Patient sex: M
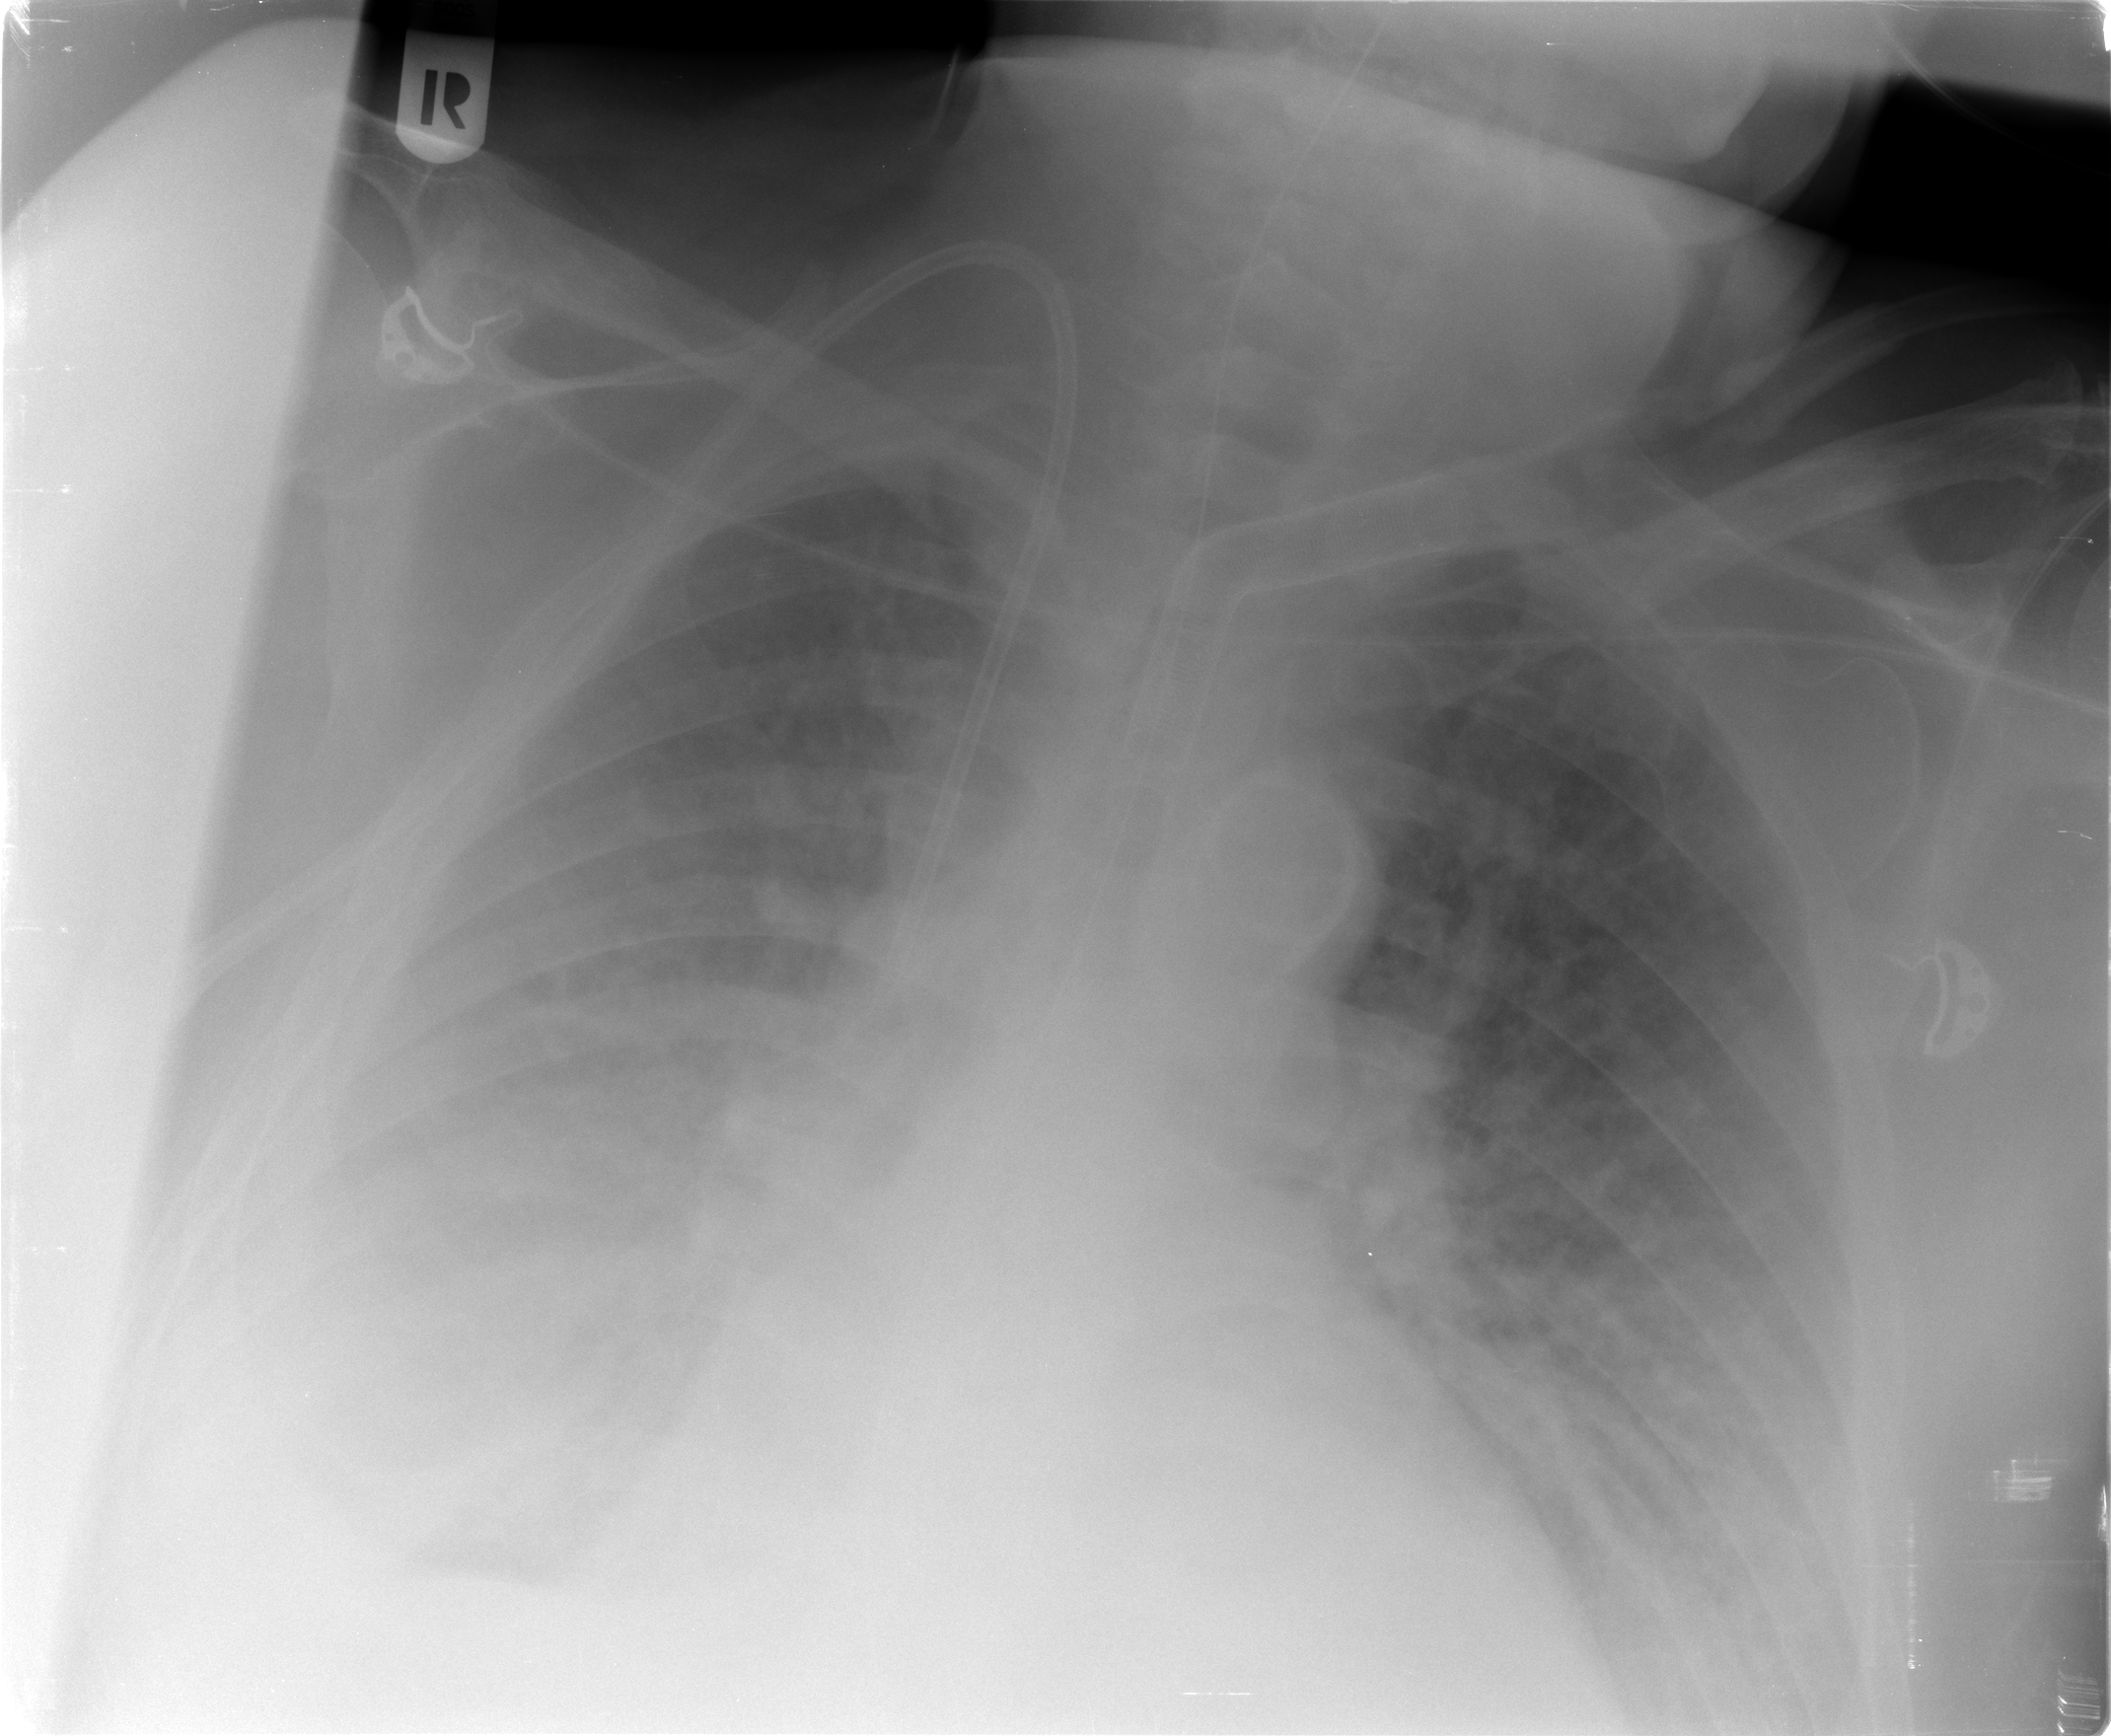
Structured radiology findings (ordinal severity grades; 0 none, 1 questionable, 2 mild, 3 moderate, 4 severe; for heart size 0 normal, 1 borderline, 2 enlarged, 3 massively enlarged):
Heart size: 2
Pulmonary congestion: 3
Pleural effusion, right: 3
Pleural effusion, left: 2
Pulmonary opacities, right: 0
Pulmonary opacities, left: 0
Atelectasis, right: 2
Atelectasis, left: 2